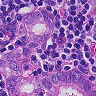
Metastatic tissue present: yes